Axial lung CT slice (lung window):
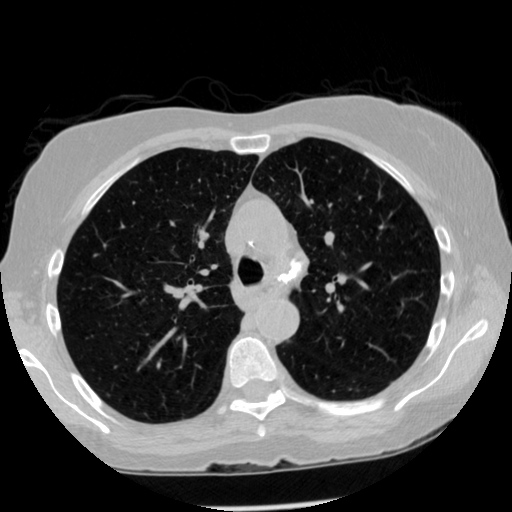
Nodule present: no